Question: for example i have..
'''
super.onCreate(savedInstanceState);
setContentView(R.layout.activity_main);
final TextView excellent_val = (TextView)findViewById(R.id.excellent_val);
TextView best_val = (TextView)findViewById(R.id.best_val);
TextView better_val = (TextView)findViewById(R.id.better_val);
TextView good_val = (TextView)findViewById(R.id.good_val);
TextView poor_val = (TextView)findViewById(R.id.poor_val);
final EditText respondents = (EditText)findViewById(R.id.respondents);
final EditText questions = (EditText)findViewById(R.id.questions);
Button button1 = (Button)findViewById(R.id.btn);
button1.setOnClickListener(new OnClickListener(){
@Override
public void onClick(View v) {
// TODO Auto-generated method stub
String c = questions.getText().toString();
final Integer count = Integer.parseInt(c);
questions.setText(Integer.toString(count));
respondents.setText(respondents.getText().toString());
final TableLayout table = new TableLayout(getApplicationContext());
table.setVerticalScrollBarEnabled(true);
table.setPadding(10, 10, 10, 10);
final TableRow tableRow = new TableRow (getApplicationContext());
TextView txt = new TextView (getApplicationContext());
TextView txt2 = new TextView (getApplicationContext());
TextView txt3 = new TextView (getApplicationContext());
TextView txt4 = new TextView (getApplicationContext());
TextView txt5 = new TextView (getApplicationContext());
TextView txt6 = new TextView (getApplicationContext());
tableRow.addView(txt);
tableRow.addView(txt2);
tableRow.addView(txt3);
tableRow.addView(txt4);
tableRow.addView(txt5);
tableRow.addView(txt6);
tableRow.setBackgroundColor(Color.GRAY);
txt.setText("Question ");
txt2.setText("Excellent ");
txt3.setText("Best ");
txt4.setText("Better ");
txt5.setText("Good ");
txt6.setText("Poor ");
txt.setTextColor(Color.BLACK);
txt2.setTextColor(Color.BLACK);
txt3.setTextColor(Color.BLACK);
txt4.setTextColor(Color.BLACK);
txt5.setTextColor(Color.BLACK);
txt6.setTextColor(Color.BLACK);
table.addView(tableRow);
final StringBuilder output = new StringBuilder();
int j=0;
for(j = 1; j<=count; j++){
Random rnd = new Random();
int color = Color.argb(255, rnd.nextInt(256), rnd.nextInt(256), rnd.nextInt(256));
tableRow2 = new TableRow (getApplicationContext());
excellent = new EditText (getApplicationContext());
best = new EditText (getApplicationContext());
better = new EditText (getApplicationContext());
good = new EditText (getApplicationContext());
poor = new EditText (getApplicationContext());
mean_in = new TextView(getApplicationContext());
name = new TextView (getApplicationContext());
excellent.setBackgroundColor(color);
best.setBackgroundColor(color);
better.setBackgroundColor(color);
good.setBackgroundColor(color);
poor.setBackgroundColor(color);
name.setText("Q#"+Integer.toString(j));
mean_in.setTextColor(Color.WHITE);
tableRow2.addView(name);
tableRow2.addView(excellent);
tableRow2.addView(best);
tableRow2.addView(better);
tableRow2.addView(good);
tableRow2.addView(poor);
tableRow2.addView(mean_in);
table.addView(tableRow2);
excellentList.add(excellent);
bestList.add(best);
betterList.add(better);
goodList.add(good);
poorList.add(poor);
mean_array.add(excellent);
mean_array.add(best);
mean_array.add(better);
mean_array.add(good);
mean_array.add(poor);
MEAN.add(mean_in);
}
//Make an ArrayList of EditText
//Put all excellent EditTexts in it.
//In the onClick go through this list and append all the getText().toString() of these EditTexts
tableRow1 = new TableRow (getApplicationContext());
final Button get = new Button(getApplicationContext());
tableRow1.addView(get);
get.setText("Get!");
get.setTextSize(8);
//******************************************************************************//
// GET! //
//******************************************************************************//
get.setOnClickListener(new OnClickListener(){
@Override
public void onClick(View arg0) {
// TODO Auto-generated method stub
String population = respondents.getText().toString();
double n = Double.parseDouble(population);
double Population = 0;
double final_Population =0;
Population = n/(1+(n*(0.003*0.003)));
final_Population = Math.ceil(Population);
String val_excellent=null;
double weigthed_ex=0;
double result =0;
double final_result=0;
for(EditText excellent : excellentList){
val_excellent= excellent.getText().toString();
double values = Double.parseDouble(val_excellent);
for(int z=0;z<val_excellent.length();z++){
weigthed_ex =values*5/final_Population;
}
String weight_excellent =String.format("%.3g",weigthed_ex);
get.setEnabled(false);
excellent.setTextSize(11);
excellent.setTextColor(Color.BLACK);
excellent.setEnabled(false);
excellent.setText((weight_excellent));
}
String val_best=null;
double weigthed_best=0;
for(EditText best: bestList){
val_best = best.getText().toString();
double values_best = Double.parseDouble(val_best);
for(int y =0; y<val_best.length();y++){
weigthed_best = values_best*4/final_Population;
}
String weight_best =String.format("%.3g",weigthed_best);
best.setTextSize(11);
best.setTextColor(Color.BLACK);
best.setEnabled(false);
best.setText(weight_best);
}
String val_better=null;
double weigthed_better=0;
for(EditText better: betterList){
val_better = better.getText().toString();
double values_better = Double.parseDouble(val_best);
for(int k =0; k<val_better.length();k++){
weigthed_best = values_better*3/final_Population;
}
String weight_better =String.format("%.3g",weigthed_better);
better.setTextSize(11);
better.setTextColor(Color.BLACK);
better.setEnabled(false);
better.setText(weight_better);
}
String val_good=null;
double weigthed_good=0;
for(EditText good: goodList){
val_good = good.getText().toString();
double values_good = Double.parseDouble(val_good);
for(int l =0; l<val_good.length();l++){
weigthed_good = values_good*2/final_Population;
}
String weight_good =String.format("%.3g",weigthed_good);
good.setTextSize(11);
good.setTextColor(Color.BLACK);
good.setEnabled(false);
good.setText(weight_good);
}
String val_poor=null;
double weigthed_poor=0;
for(EditText poor: poorList){
val_poor = poor.getText().toString();
double values_poor = Double.parseDouble(val_poor);
for(int m =0; m<val_poor.length();m++){
weigthed_poor = values_poor*1/final_Population;
}
String weight_poor =String.format("%.3g",weigthed_poor);
poor.setTextSize(11);
poor.setTextColor(Color.BLACK);
poor.setEnabled(false);
poor.setText(weight_poor);
}
Button getMean = new Button(getApplicationContext());
tableRow1.addView(getMean);
getMean.setOnClickListener(new OnClickListener(){
@Override
public void onClick(View arg0) {
// TODO Auto-generated method stub
String a=null;
String b=null;
String c=null;
String d=null;
String e=null;
double f=0;
double g=0;
double h=0;
double i=0;
double j=0;
double mean=0;
for(TextView mean_in: MEAN){
for(EditText excellent :excellentList){
a = excellent.getText().toString();
f= Double.parseDouble(a);
}
for(EditText best :bestList){
b = best.getText().toString();
g= Double.parseDouble(b);
}
for(EditText better :betterList){
c = better.getText().toString();
h= Double.parseDouble(c);
}
for(EditText good :goodList){
d = good.getText().toString();
i= Double.parseDouble(d);
}
for(EditText poor :poorList){
e = poor.getText().toString();
j= Double.parseDouble(e);
}
mean = f+g+h+i+j/5;
mean_in.setText(" ");
}
}
});
TextView mean = new TextView(getApplicationContext());
mean.setText("Mean");
mean.setTextColor(Color.RED);
tableRow.addView(mean);
}
});
'''
i want the total values of my 5 edittexts to be displayed in mean_in(TextView) how will i do tha?please help me please...i have a hard time of thinking how will i do it...thank you very much...

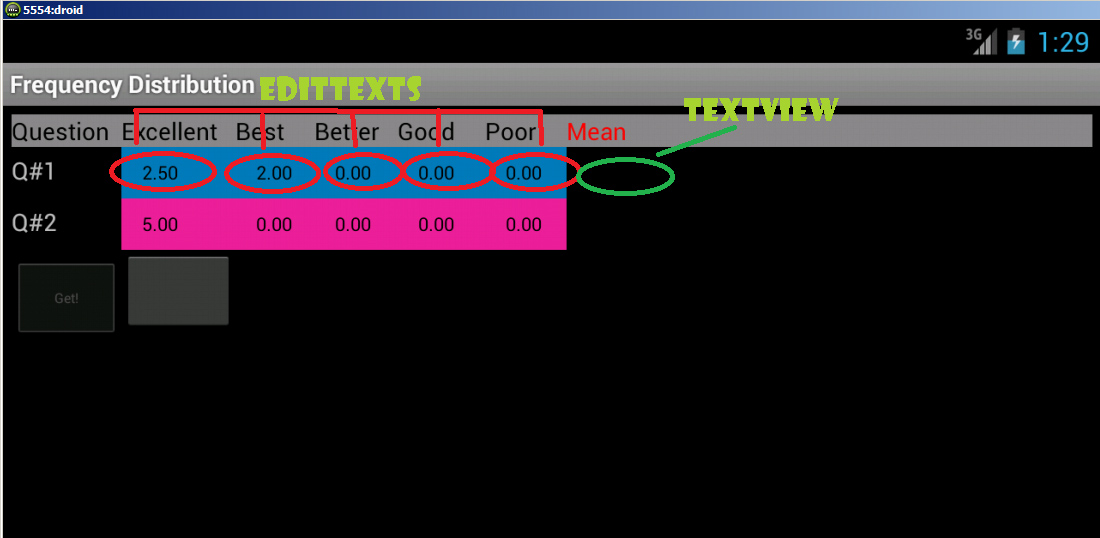
Answer: This code will show the mean value in the mean fields:
'''
//Get text from each field
String sExcellent = this.excellent_val.getText().toString();
String sBest = this.best_val.getText().toString();
String sBetter = this.better_val.getText().toString();
String sGood = this.good_val.getText().toString();
String sPoor = this.poor_val.getText().toString();
//convert to float while adding to array (although it would be better do some checking first)
float frequencies = new float[]{Float.parseFloat(sExcellent),
Float.parseFloat(sBest),
Float.parseFloat(sBetter),
Float.parseFloat(sGood),
Float.parseFloat(sPoor)};
//calculate average
float totalFrequency = 0;
for(float frequency : frequencies)
totalFrequency += frequency;
//set text of mean_in to mean frequency
mean_in.setText(""+totalFrequency/frequencies.length);
'''
I must advise you to organise your code a lot better!
- Your onCreate() is too long! You should divide large tasks over many methods e.g. a createUserInterface() method to set up the user interface. I would advise reading a book on design patterns or on code refactoring.- variables should have meaningful names. Variable names like 'c' and 'd' are lazy, confusing and considered very bad practice.- I don't understand how you're creating your layout. You're making it very hard for yourself . <URL> a really short simple video tutorial explaining how to create a TableLayout in XML and initialise it in Java.
Hope this helps :) Good Luck!